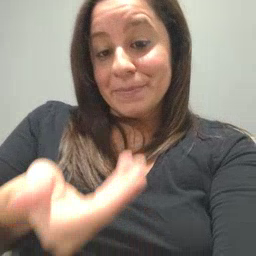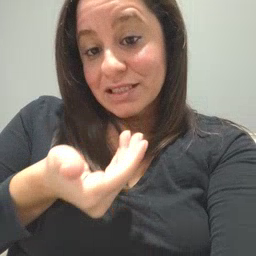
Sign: pizza